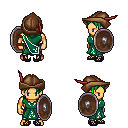
a pixel art fantasy rpg character, male body template, human, tanned skin, sash dress, metal pants, green long bangs hairstyle, leather cap, ghillies, shield, four views (front, back, left, right), 2x2 character sprite sheet, small pixel art, hard edges, no anti-aliasing